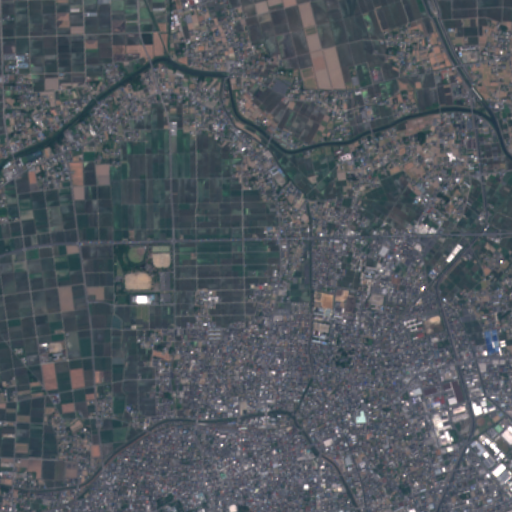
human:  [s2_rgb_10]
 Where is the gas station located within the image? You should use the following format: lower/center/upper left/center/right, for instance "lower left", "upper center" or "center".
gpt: The gas station is located in the lower right of the image.
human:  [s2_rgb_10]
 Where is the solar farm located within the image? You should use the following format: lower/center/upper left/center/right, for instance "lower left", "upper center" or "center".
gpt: The solar farm is located in the center of the image.
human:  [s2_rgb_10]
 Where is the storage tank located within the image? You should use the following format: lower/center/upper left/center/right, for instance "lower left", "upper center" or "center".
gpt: The storage tank is located in the center right of the image.
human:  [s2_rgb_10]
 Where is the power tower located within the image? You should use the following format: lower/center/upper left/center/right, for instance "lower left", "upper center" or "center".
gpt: There is no power tower in the image.